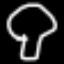
Label: mushroom